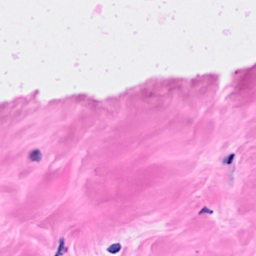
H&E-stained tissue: Breast